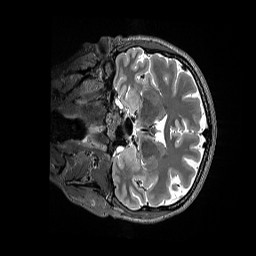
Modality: T2w
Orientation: coronal
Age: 42
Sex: female
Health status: ill
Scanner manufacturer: siemens
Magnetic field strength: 3 T
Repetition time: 3.2 s
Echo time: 0.564 s